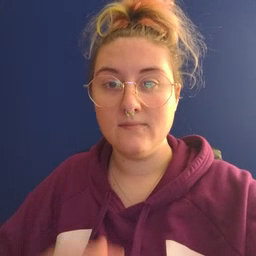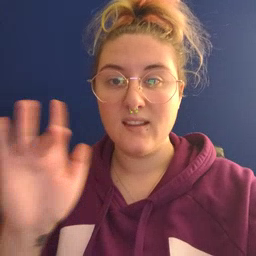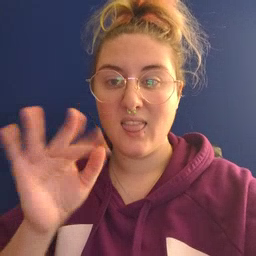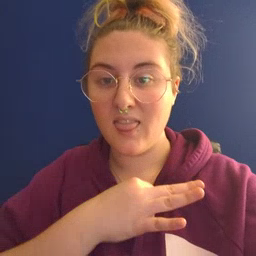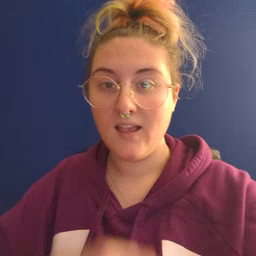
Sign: yucky